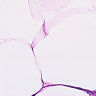
Metastatic tissue present: no